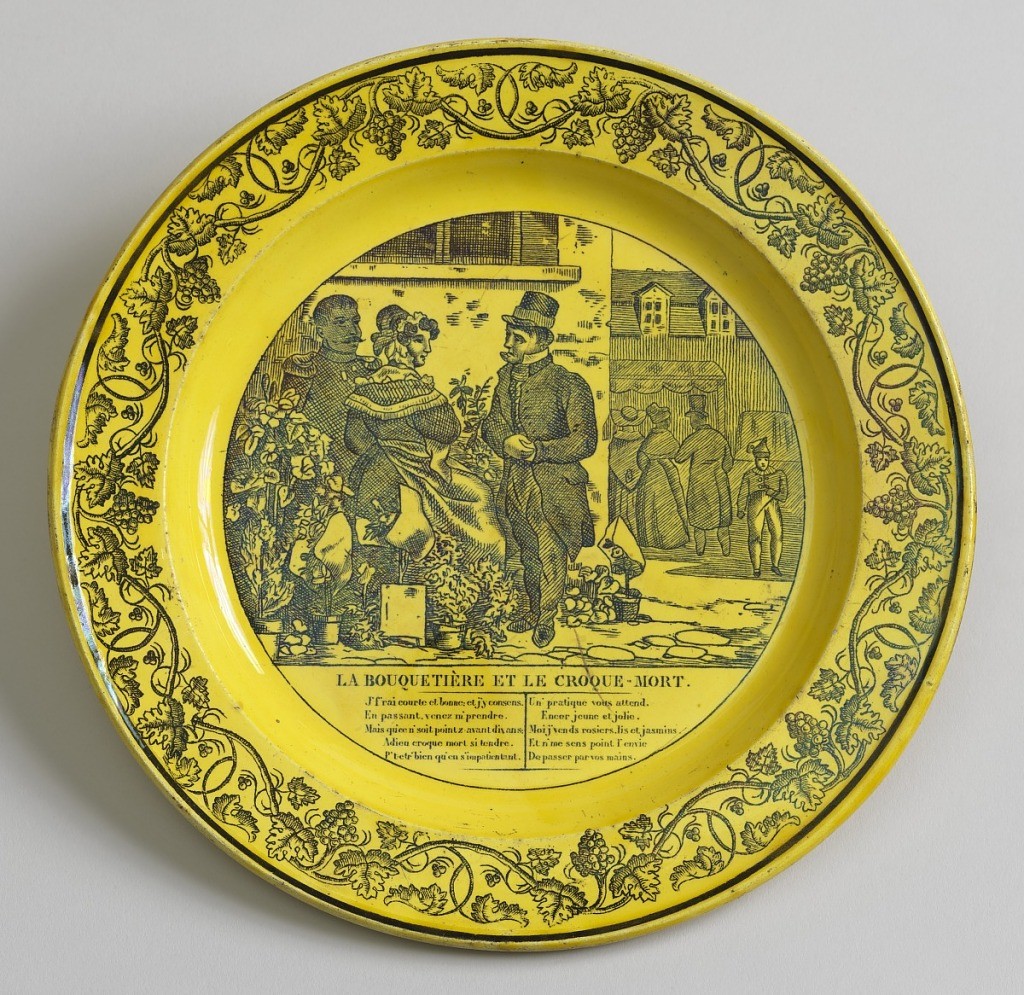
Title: Plate
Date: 18th–mid-19th century
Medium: black transfer ware
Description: "La Bouquetiere..."